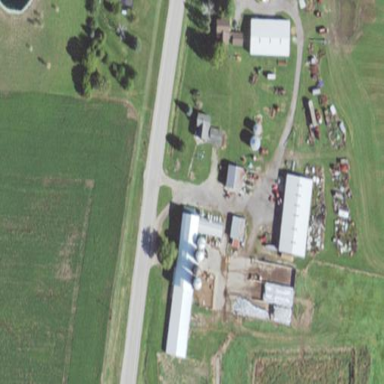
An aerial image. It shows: Farmyard area.